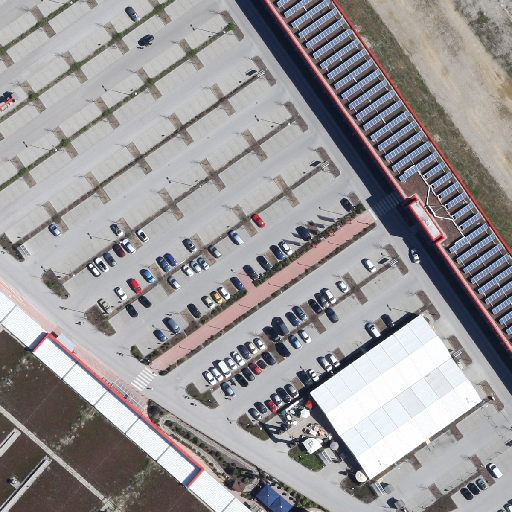
Referring expression: paved road